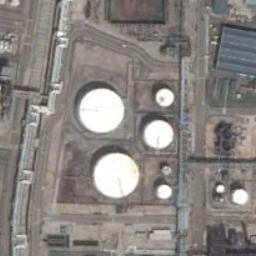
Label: storage_tank